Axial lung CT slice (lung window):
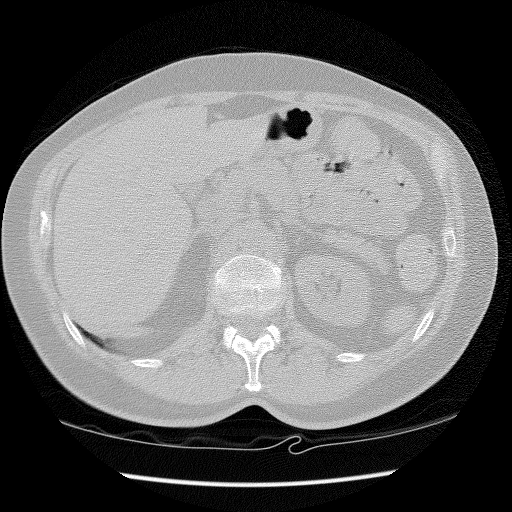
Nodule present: no